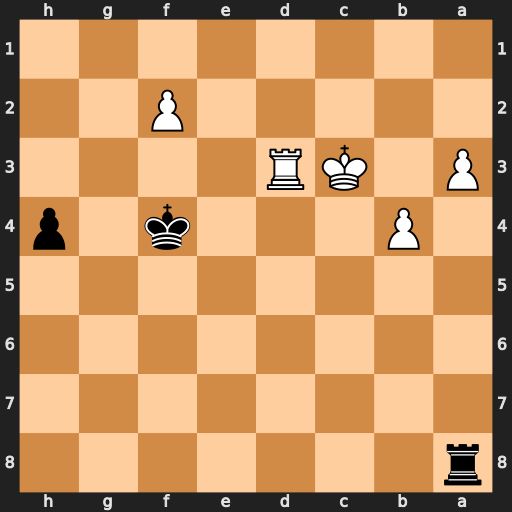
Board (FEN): r7/8/8/8/1P3k1p/P1KR4/5P2/8
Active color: b
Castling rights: -
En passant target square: -
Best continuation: Rxa3+ Kd4 Rxd3+ Kxd3 h3